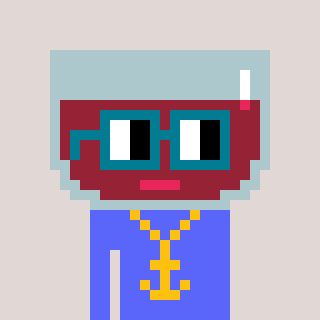
a pixel art character with square dark green glasses, a wine-shaped head and a purple-colored body on a warm background